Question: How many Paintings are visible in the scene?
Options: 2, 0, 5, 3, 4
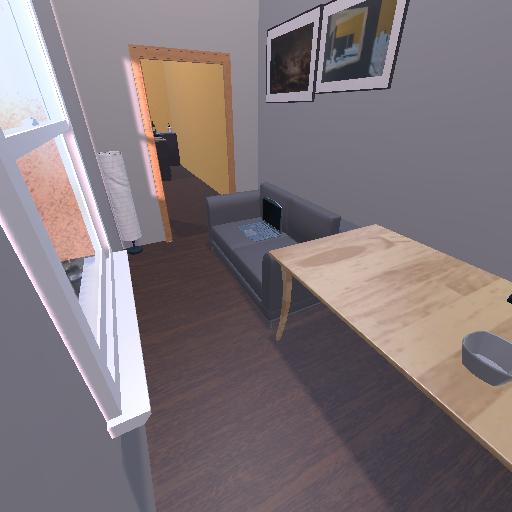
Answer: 2